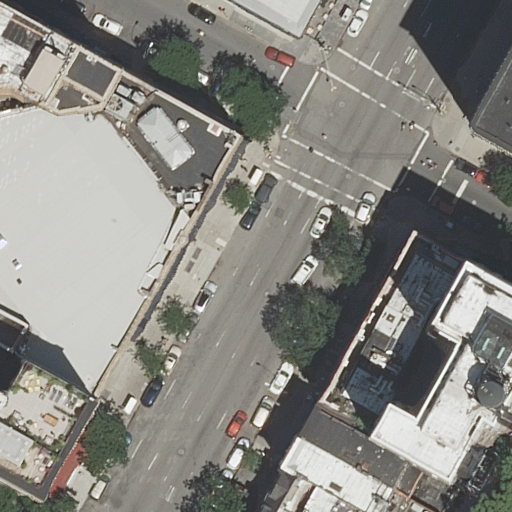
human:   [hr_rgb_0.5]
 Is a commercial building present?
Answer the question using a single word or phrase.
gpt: no

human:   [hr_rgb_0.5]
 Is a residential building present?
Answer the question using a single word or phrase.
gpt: yes

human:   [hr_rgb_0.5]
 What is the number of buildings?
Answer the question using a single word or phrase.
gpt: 10

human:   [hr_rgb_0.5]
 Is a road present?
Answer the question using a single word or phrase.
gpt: yes

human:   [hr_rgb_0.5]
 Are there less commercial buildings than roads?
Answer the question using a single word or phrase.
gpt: yes

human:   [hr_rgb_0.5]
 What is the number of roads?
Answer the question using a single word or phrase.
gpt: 4

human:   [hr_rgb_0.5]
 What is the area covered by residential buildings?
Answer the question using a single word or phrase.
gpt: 4589m2

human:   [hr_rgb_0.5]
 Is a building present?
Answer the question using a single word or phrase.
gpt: yes

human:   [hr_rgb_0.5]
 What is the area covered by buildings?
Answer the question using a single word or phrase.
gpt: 4589m2

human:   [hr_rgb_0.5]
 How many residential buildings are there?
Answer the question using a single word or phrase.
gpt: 10

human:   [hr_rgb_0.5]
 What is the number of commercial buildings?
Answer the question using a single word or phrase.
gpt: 0

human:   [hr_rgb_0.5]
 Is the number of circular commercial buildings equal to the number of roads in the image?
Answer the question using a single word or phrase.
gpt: no

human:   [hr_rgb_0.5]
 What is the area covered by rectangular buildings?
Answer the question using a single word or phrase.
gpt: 977m2

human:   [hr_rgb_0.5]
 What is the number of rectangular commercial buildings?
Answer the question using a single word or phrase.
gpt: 0

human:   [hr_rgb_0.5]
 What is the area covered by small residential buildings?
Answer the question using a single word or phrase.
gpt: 192m2

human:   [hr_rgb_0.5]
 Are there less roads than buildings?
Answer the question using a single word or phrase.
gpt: yes

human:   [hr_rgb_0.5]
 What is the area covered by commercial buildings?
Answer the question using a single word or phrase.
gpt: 0m2

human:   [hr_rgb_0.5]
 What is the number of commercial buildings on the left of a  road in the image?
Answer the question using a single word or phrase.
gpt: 0

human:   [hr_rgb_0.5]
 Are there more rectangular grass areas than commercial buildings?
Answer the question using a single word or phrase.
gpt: no

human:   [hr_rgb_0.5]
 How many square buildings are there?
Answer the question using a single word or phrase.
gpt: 0

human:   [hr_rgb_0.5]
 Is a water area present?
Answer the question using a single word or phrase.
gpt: no

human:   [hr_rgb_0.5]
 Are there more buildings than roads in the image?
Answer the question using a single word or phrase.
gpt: yes

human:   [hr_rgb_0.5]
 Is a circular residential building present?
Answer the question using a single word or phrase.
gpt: no

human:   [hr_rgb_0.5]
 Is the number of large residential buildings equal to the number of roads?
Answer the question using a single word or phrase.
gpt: no

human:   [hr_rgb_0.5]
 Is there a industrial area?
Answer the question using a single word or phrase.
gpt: no

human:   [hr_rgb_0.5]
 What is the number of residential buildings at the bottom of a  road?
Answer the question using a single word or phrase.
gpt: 7

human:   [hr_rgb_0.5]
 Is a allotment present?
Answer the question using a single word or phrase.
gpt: no

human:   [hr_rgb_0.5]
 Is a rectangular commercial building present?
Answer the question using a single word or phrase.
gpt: no

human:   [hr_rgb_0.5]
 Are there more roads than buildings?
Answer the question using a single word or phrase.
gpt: no

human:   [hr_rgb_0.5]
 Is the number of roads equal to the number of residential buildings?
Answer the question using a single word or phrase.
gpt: no

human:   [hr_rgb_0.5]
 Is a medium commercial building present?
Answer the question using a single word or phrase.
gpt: no

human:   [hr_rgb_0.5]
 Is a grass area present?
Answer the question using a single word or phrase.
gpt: no

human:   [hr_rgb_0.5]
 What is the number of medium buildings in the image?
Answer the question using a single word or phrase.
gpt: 3

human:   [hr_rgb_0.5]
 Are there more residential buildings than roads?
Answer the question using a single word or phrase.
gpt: yes

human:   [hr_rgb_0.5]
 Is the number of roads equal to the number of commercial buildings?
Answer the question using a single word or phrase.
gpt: no

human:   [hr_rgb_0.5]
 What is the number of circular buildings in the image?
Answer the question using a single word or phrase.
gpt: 0

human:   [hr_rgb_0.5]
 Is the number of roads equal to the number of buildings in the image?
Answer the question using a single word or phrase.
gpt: no

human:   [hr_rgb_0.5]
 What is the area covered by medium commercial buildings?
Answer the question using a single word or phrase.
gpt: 0m2

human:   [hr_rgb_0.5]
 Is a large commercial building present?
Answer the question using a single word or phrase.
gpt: no

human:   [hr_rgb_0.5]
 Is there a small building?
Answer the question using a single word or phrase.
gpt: yes

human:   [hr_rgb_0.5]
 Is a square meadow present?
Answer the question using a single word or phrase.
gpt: no

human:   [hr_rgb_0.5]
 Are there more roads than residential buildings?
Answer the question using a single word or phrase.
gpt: no

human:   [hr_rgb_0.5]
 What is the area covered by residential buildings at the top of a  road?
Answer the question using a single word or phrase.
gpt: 100m2

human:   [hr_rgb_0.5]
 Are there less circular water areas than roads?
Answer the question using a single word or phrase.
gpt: yes

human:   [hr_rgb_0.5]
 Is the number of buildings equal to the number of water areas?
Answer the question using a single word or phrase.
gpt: no

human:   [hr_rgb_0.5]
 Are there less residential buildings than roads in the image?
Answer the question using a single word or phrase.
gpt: no

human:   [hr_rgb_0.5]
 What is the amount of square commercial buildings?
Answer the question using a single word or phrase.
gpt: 0

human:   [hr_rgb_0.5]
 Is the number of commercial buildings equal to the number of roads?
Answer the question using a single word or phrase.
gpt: no

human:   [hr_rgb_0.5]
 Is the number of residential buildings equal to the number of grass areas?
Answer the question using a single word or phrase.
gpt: no

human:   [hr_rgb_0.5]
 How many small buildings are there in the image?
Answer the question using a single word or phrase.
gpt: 4

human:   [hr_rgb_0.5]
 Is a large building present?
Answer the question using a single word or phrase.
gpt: yes

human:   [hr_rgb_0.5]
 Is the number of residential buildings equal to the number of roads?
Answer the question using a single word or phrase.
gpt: no

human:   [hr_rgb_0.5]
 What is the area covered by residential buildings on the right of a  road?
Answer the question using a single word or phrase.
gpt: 1684m2

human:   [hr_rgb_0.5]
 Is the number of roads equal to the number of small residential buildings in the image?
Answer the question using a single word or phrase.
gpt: yes

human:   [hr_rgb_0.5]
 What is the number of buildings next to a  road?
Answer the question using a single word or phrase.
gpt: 10

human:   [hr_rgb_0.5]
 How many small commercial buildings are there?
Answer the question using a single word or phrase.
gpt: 0

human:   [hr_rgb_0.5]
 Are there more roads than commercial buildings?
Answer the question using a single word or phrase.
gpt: yes

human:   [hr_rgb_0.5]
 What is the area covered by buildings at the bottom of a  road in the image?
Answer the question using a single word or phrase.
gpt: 2438m2

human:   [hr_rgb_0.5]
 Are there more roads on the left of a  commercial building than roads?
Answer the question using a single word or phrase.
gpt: no

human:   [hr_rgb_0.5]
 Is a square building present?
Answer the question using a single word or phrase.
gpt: no

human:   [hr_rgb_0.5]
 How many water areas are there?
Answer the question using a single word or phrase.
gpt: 0

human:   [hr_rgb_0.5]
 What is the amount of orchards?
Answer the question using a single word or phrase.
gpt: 0

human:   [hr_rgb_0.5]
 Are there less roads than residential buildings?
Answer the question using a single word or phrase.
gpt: yes

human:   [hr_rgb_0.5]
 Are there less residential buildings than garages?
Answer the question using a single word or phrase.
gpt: no